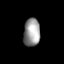
Tissue: skin
Cell type: Others
Senescence score: 0.7148
Nuclear area (px): 454
Mean DAPI intensity: 151.5